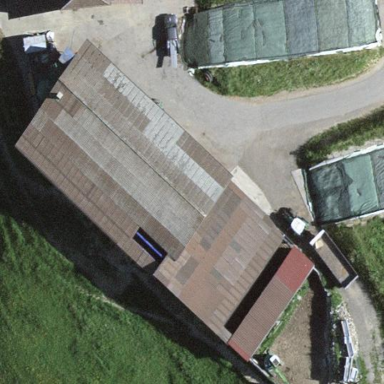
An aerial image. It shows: Shed.